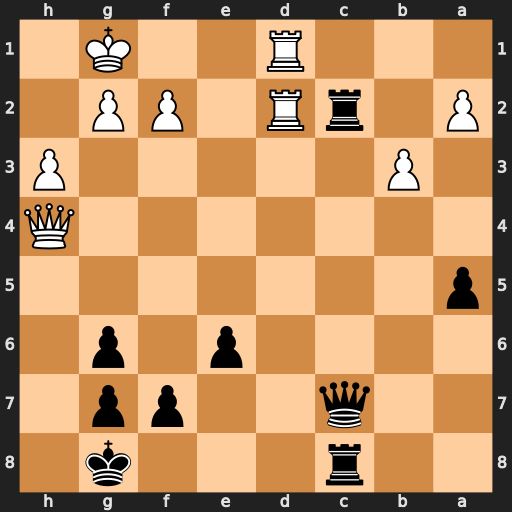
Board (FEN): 2r3k1/2q2pp1/4p1p1/p7/7Q/1P5P/P1rR1PP1/3R2K1
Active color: b
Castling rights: -
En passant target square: -
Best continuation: Rxd2 Rxd2 Qc1+ Rd1 Qxd1+